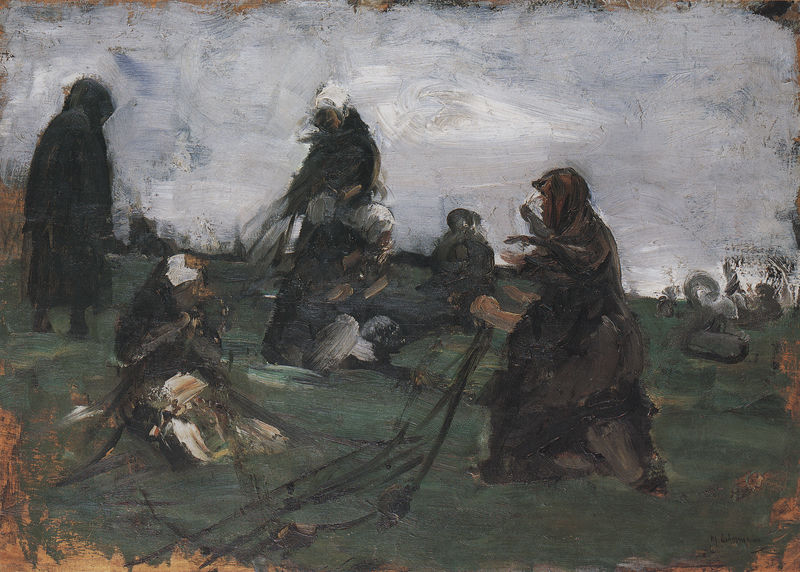
Titel: Netzflickerinnen
Künstler: Max Liebermann
Institution: Sammlung nicht angegeben
Schlagwörter: baum, blau, dunkel, feuer, gemälde, himmel, mann, meer, schatten, umhang, wasser, weiß, wolken, frauen, grün, impressionismus, landschaft, menschen, ocker, sitzen, ufer, äste, abend, bewegung, braun, frau, grau, hell, holz, kleid, kleider, schwarz, skizze, zeichnung, ölbild, gras, rasen, schleier, tier, wiese, wolke, ansammlung, beige, expressionismus, haube, leute, malerei, alt, alte, arm, mensch, stehen, tod, holland, hände, öl, ast, ebene, erde, feld, weide, wind, zweige, gewässer, pastos, boden, land, kutte, mantel, realismus, sitzend, stehend, kind, personen, person, arbeit, bauern, kinder, stock, garten, magd, strand, umrisse, düster, schwan, röcke, studie, fischer, netze, arbeiten, arbeiterinnen, feldarbeit, abstrakt, dorf, mauer, dunkelgrün, farbe, linien, pause, rast, van gogh, arbeiter, figuren, ölgemälde, angst, not, seile, sturm, people, duktus, gray, green, grey, olive, painting, weiber, witwen, flicken, kopftuch, nähen, bauer, gestalt, flucht, gauguin, regen, corinth, courbet, schaf, buch, glaube, orient, kälte, seil, acryl, mäntel, leinwand, hauben, ruf, farbauftrag, liebermann, pinselstrich, schemenhaft, unvollendet, gestalten, karton, malerisch, blauer himmel, expressiv, hilfe, teufel, man, sky, hunger, kopftücher, ölskizze, bettler, grass, fäden, hoffnung, unfertig, sechs, vertreibung, armut, netz, weben, neigung, fischernetze, vermummt, fischfang, smaragdgrün, flüchtig, stricke, tuck, reparatur, paint, duster, unheil, netzt, silhoutte, waldgrün, fischerfrauen, netzflickerinnen, bauerinnen, felsarbeit, fischernetzte, kunturen, netzflicken, netzflicker, rcke, hinterimpressionismus, arbeiten auf dem feld, blauer himmerl, armung, tegrau, rufende, esmerald, mannen